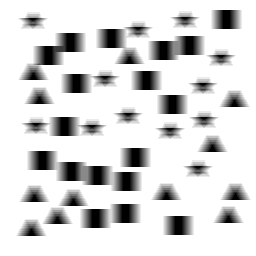
Squares: 18
Triangles: 12
Stars: 12
Total shapes: 42